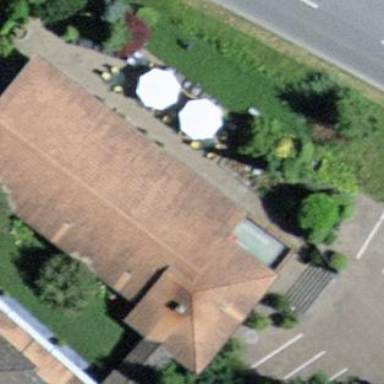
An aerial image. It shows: Hotel building.